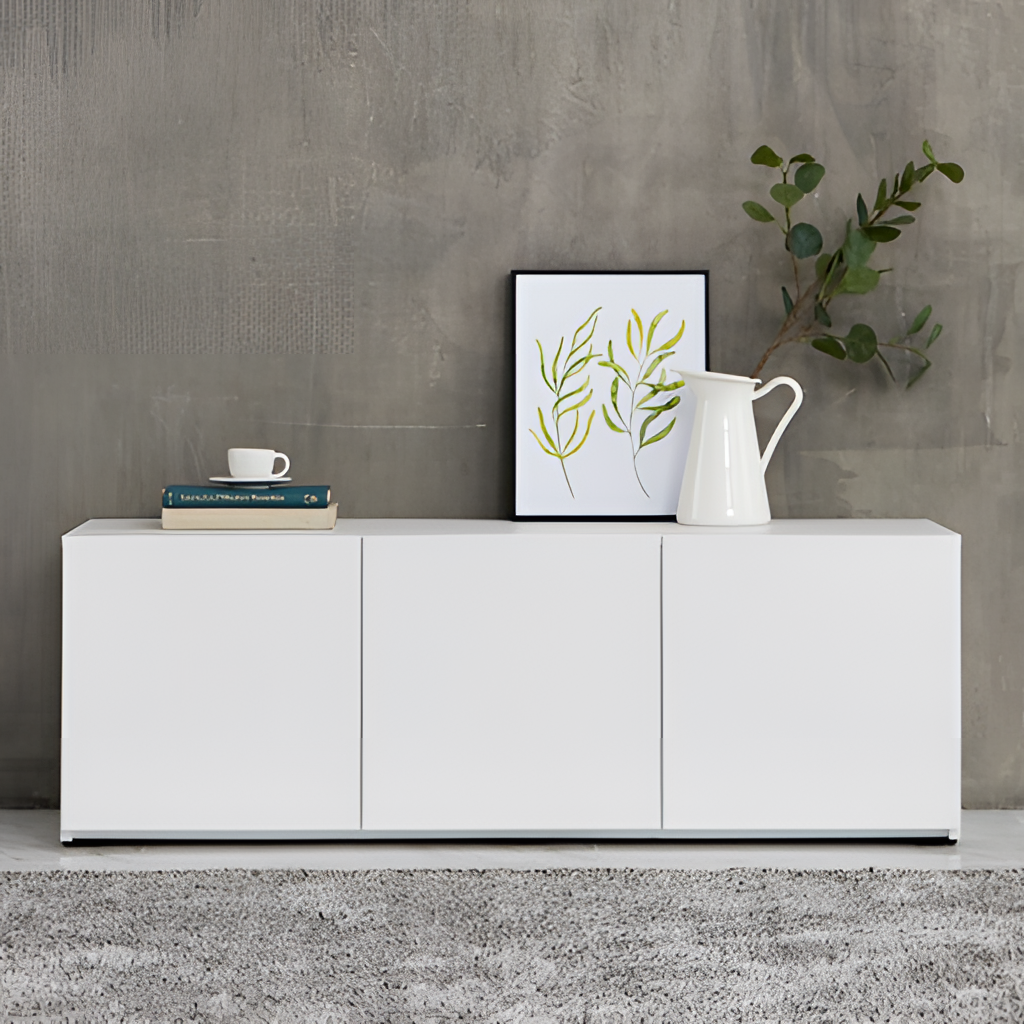
living room, white wood cabinet, concrete wallpaper, with solid pattern, fabric flooring, with solid pattern, minimalist